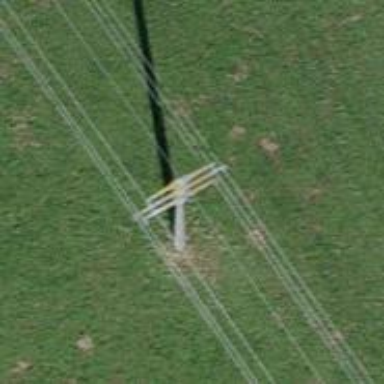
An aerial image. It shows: Power pole.